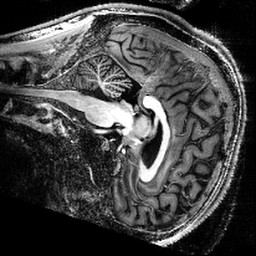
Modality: T1w
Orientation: sagittal
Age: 21
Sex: male
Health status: healthy
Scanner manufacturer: siemens
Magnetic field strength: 9.4 T
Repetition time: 6 s
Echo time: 0.0023 s